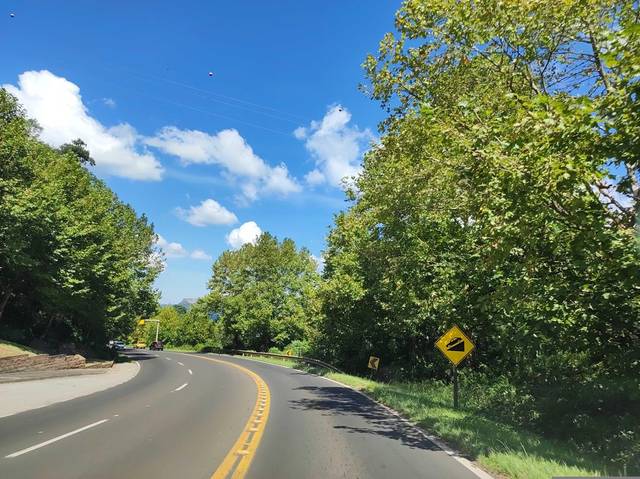
Region: Brazil
Coordinates: -29.406, -50.873